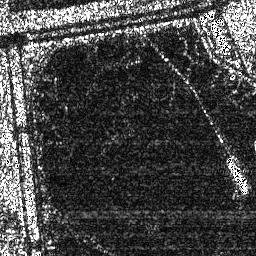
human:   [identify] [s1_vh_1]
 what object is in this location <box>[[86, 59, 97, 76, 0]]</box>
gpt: <ref>1 medium ship at the right</ref>